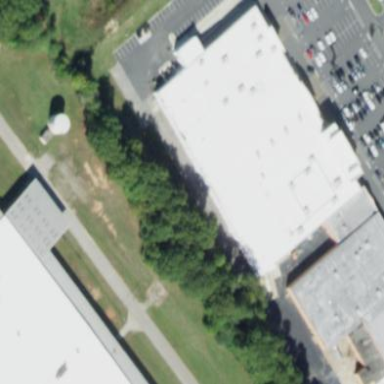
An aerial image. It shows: Building used as fitness center.